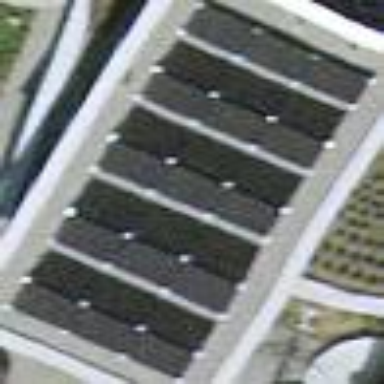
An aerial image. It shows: Solar photovoltaic panel generator producing electricity as small installation.